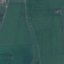
Label: Pasture